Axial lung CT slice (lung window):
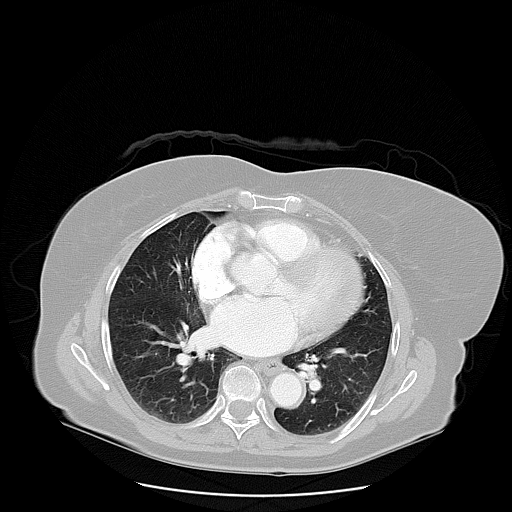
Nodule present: no